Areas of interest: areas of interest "Tennis Court"
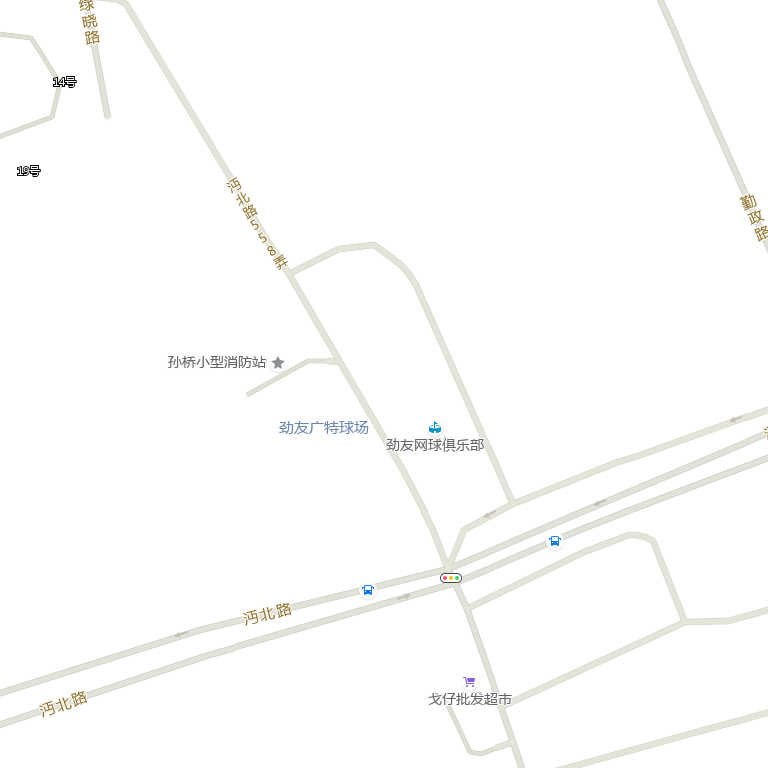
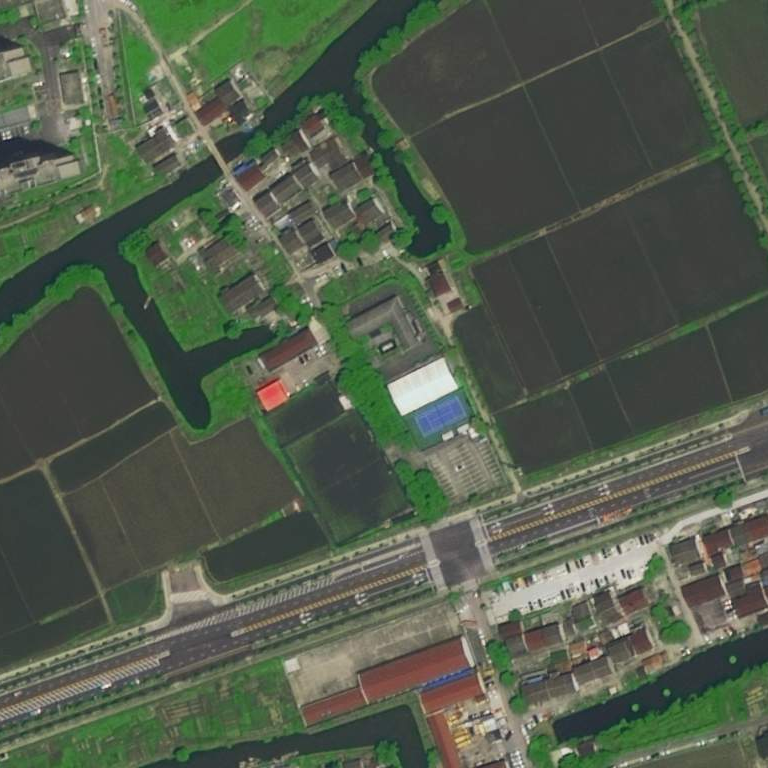